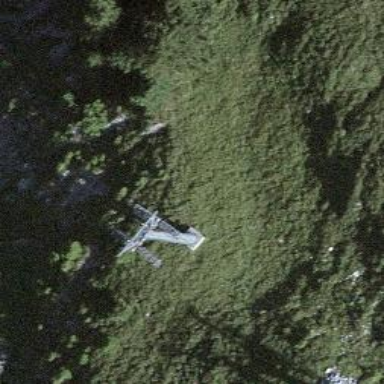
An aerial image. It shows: Pylon used for aerialway.